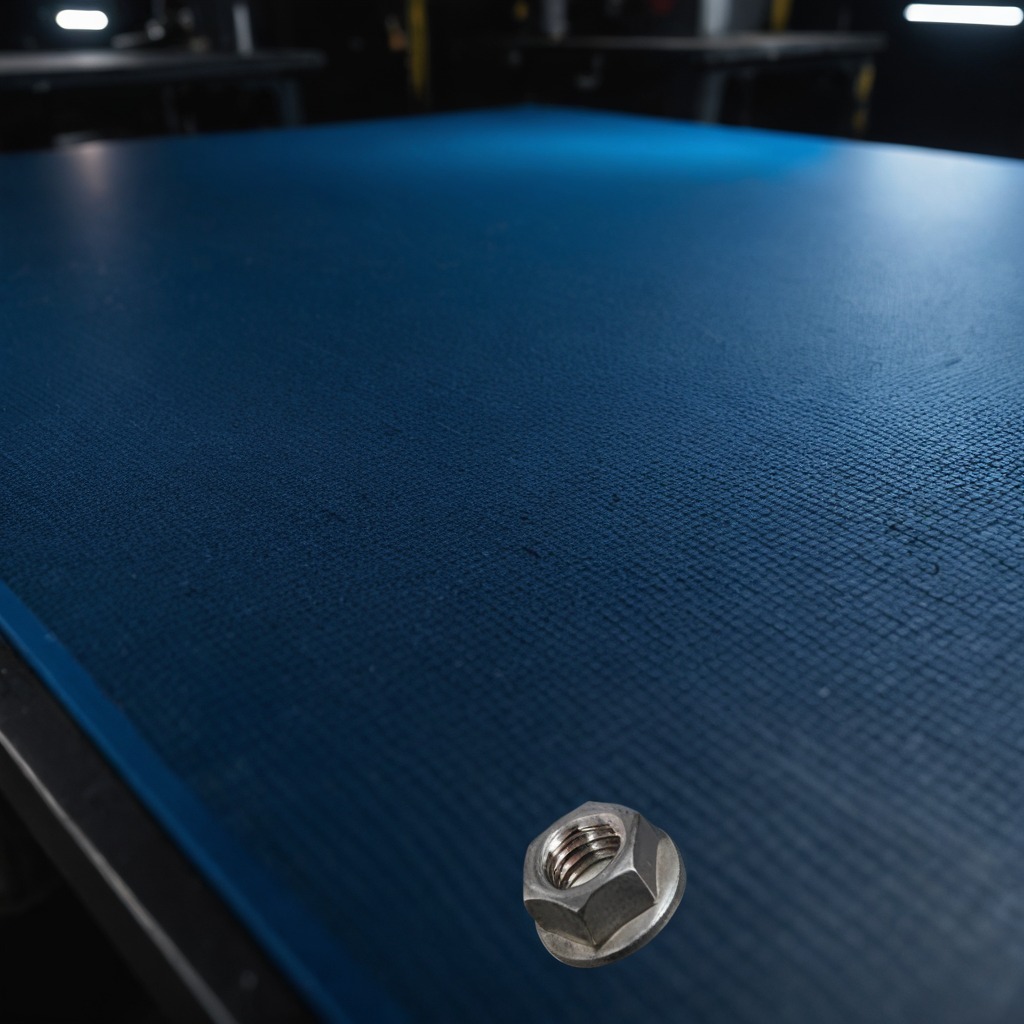
A metal nut is lying on the tabletop.